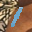
Label: 1